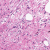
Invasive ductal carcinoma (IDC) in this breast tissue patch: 0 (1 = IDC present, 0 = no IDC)